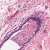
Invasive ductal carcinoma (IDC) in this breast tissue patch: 0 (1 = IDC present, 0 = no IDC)